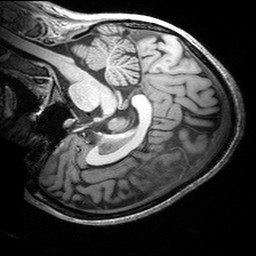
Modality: T1w
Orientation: sagittal
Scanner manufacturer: siemens
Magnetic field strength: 3 T
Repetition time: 2.53 s
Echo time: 0.00299 s